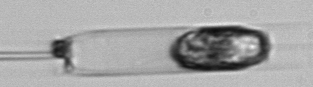
Label: Ditylum_brightwellii